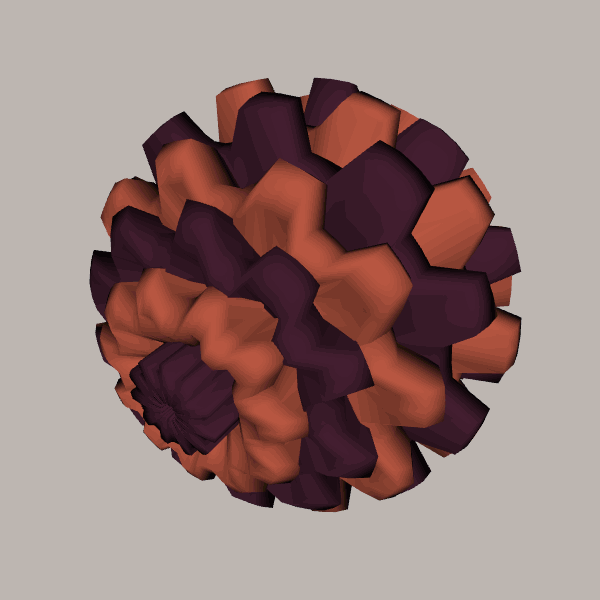
Background: light